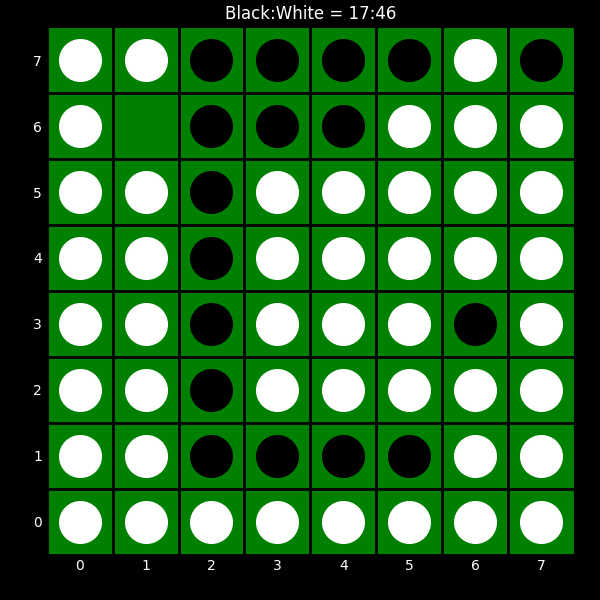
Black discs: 17
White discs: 46